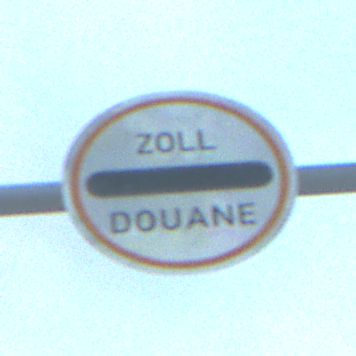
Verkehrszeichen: Zollstelle
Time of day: SunriseSunset
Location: Outdoor (Beach)
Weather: PartlyCloudy
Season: NotSpecified
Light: Natural